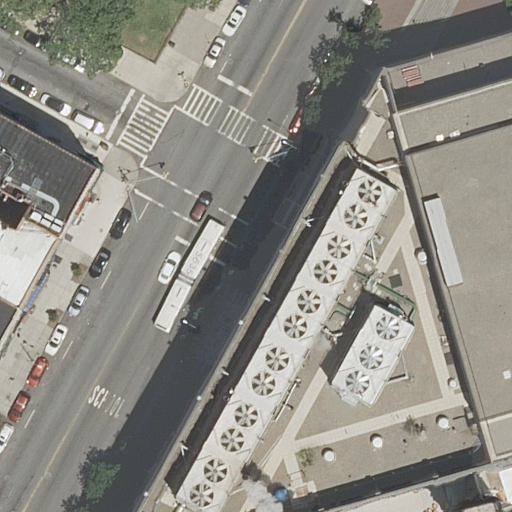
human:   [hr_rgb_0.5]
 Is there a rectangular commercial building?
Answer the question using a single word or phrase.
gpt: no

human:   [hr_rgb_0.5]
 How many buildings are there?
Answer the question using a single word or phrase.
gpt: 4

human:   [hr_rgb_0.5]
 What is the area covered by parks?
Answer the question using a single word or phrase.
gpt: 8921m2

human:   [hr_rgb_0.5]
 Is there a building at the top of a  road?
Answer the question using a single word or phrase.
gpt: yes

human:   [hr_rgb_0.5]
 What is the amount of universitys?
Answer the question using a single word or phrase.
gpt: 1

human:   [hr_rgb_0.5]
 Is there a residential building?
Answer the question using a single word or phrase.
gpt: yes

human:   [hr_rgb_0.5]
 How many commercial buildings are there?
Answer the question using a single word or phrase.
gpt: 0

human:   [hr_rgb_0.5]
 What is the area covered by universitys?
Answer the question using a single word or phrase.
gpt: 29m2

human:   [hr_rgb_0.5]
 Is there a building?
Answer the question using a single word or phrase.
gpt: yes

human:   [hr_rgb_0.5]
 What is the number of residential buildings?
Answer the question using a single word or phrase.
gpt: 4

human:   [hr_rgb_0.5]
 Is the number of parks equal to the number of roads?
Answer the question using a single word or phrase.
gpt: no

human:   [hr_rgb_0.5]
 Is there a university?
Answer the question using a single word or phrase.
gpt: yes

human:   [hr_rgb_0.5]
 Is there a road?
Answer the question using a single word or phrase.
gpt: yes

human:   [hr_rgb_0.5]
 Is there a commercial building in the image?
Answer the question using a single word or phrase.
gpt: no

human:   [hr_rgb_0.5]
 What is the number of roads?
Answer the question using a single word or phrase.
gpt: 2

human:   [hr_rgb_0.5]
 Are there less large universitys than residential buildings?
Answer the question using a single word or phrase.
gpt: yes

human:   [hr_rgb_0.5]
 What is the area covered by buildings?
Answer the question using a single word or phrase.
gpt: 2069m2

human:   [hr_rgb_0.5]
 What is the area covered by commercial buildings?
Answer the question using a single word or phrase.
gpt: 0m2

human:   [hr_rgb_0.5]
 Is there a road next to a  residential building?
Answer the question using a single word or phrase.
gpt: yes

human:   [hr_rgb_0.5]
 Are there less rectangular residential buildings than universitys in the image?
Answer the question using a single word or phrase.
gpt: no

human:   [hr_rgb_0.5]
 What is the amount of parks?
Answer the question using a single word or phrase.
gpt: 1

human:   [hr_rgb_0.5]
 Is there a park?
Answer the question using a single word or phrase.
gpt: yes

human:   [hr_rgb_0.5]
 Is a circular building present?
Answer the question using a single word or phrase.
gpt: no

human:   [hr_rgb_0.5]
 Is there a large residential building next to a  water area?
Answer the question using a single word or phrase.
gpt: no

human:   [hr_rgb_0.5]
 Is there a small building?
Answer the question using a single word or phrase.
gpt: yes

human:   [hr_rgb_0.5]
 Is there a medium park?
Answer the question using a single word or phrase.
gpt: no

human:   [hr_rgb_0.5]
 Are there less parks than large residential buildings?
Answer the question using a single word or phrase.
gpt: no

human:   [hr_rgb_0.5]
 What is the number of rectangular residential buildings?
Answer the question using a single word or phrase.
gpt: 1

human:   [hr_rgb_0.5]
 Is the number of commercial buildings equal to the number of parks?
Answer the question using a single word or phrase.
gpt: no

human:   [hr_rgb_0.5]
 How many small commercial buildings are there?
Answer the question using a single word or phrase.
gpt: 0

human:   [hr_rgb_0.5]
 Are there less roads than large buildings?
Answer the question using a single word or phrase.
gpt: no

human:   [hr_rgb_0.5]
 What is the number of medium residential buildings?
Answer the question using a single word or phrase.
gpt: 2

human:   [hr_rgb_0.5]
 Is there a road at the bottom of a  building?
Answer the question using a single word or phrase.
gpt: no

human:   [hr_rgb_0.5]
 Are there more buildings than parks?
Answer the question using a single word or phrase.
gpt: yes

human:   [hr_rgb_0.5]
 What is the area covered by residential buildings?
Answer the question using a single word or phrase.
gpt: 2069m2

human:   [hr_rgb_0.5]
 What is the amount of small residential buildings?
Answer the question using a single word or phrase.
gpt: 1

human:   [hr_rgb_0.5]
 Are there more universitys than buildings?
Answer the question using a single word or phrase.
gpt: no

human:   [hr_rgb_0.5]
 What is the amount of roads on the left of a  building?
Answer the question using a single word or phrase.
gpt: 2

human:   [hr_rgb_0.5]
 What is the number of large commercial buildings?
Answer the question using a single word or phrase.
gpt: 0

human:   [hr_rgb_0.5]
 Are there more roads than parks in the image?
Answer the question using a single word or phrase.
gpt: yes

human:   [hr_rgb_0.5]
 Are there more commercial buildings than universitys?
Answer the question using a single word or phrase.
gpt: no

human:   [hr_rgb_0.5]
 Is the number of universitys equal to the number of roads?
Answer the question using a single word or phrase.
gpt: no

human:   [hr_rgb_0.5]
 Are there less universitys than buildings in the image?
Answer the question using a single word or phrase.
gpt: yes

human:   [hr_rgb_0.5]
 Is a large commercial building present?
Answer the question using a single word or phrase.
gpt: no

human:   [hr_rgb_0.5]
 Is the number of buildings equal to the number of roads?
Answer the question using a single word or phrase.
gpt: no

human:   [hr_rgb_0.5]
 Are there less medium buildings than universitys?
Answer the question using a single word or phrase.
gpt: no

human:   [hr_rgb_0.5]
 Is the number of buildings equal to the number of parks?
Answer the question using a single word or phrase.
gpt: no

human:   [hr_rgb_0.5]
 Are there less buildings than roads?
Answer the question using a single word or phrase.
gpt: no

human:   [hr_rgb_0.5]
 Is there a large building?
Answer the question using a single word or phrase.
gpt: yes

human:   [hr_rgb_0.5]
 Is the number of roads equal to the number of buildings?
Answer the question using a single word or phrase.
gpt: no

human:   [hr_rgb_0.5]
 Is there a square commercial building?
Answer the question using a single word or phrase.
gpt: no

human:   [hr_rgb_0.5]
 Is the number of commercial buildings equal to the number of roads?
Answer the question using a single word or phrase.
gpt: no

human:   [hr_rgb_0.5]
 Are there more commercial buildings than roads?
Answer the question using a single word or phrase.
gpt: no

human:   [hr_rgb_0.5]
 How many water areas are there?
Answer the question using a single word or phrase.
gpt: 0

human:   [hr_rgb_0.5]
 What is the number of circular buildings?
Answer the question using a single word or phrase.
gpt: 0

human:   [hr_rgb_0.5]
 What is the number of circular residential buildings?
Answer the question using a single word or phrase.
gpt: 0

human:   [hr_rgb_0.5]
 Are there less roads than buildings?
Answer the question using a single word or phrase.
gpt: yes

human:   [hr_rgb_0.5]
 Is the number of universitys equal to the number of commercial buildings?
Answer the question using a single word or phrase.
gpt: no

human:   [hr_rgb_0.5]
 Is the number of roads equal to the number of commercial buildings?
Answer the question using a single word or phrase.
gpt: no

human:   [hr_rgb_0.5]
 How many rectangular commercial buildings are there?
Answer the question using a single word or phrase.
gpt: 0

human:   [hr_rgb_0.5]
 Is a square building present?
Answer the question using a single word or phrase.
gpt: no

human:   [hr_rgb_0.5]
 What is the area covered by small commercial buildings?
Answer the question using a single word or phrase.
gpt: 0m2

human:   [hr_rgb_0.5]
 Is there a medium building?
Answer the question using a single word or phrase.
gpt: yes

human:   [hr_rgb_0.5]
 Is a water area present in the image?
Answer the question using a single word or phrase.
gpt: no